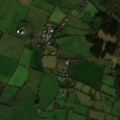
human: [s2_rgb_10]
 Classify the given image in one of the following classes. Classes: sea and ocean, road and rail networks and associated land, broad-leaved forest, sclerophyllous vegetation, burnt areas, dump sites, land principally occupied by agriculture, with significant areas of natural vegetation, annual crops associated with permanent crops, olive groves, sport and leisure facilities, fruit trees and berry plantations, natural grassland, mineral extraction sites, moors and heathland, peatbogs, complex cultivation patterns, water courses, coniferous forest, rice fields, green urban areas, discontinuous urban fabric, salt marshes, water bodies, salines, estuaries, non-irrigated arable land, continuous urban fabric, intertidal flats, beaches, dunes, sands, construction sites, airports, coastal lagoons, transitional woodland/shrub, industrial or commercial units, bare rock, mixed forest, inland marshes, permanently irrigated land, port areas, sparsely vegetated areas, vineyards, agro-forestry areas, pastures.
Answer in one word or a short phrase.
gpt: pastures